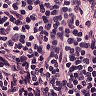
Metastatic tissue present: no